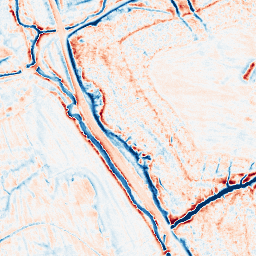
Category: edge_preserving
Decomposition family: anisotropic_diffusion
Decomposition parameters: iterations: 20
kappa: 100
gamma: 0.2
Upsampling method: bicubic
Upsampling parameters: scale: 4
Upsampling scale: 4